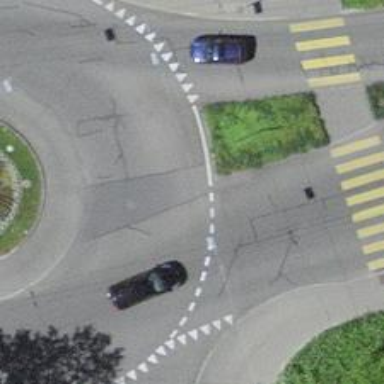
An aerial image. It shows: Secondary road with asphalt surface. There is roundabout at the junction. The road has separate sidewalk and trolley wires are present.